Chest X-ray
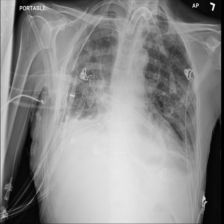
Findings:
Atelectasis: negative
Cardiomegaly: negative
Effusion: negative
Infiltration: negative
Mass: negative
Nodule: negative
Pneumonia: negative
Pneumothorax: negative
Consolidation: negative
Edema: negative
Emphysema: negative
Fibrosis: negative
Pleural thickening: negative
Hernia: negative